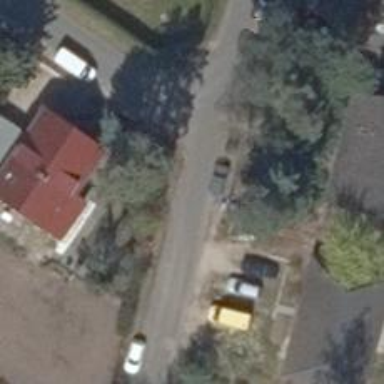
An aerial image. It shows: Residential road with asphalt surface.